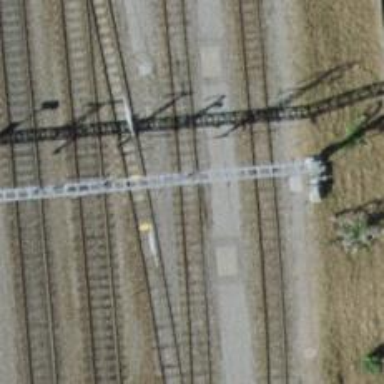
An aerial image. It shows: Narrow-gauge railway siding with electrified contact line.